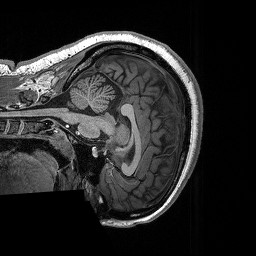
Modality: T1w
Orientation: sagittal
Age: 20
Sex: female
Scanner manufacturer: siemens
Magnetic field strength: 3 T
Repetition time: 2.3 s
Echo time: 0.00298 s